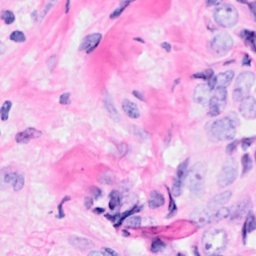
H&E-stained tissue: Breast